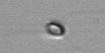
Label: nanoplankton_mix